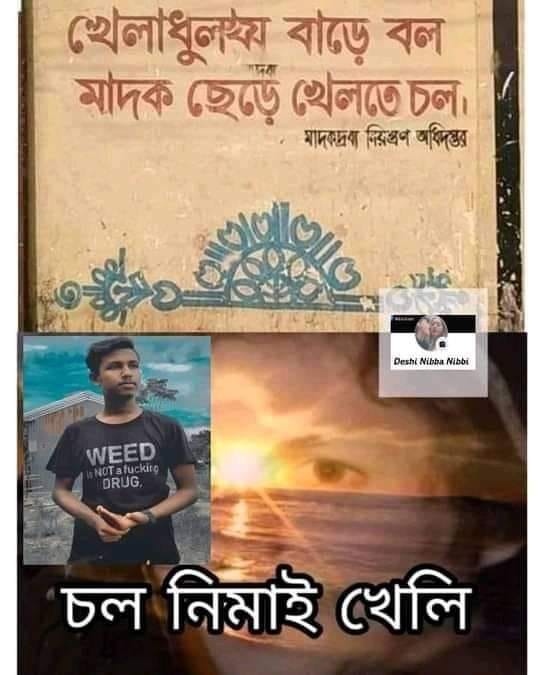
Caption: খেলেধুলায় বাড়ি বল   মাদক ছেড়ে খেলতে চল ।  মাদকদ্রব্য নিয়ন্ত্রণ অধিদপ্তর     চল নিমাই খেলি
Label: non-hate